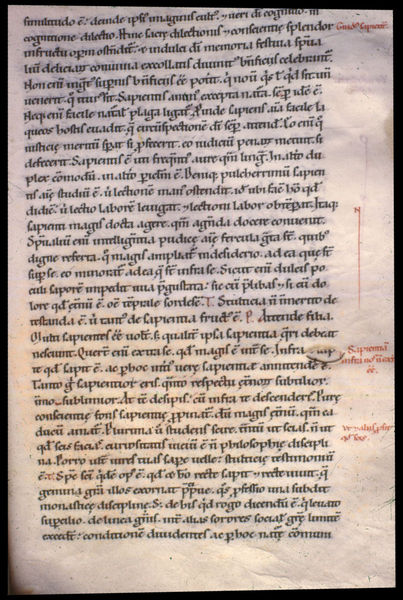
Titel: Speculum virginum
Institution: Köln, Historisches Archiv
Schlagwörter: weiß, schwarz, rot, alt, bibel, blatt, schrift, papier, antike, buch, linie, seite, text, strich, buchseite, flecken, pergament, mittelalter, zeilen, handschrift, zeile, latein, notizen, anmerkung, incunabel, korrektur, übersetzung, kommentare, #schrift, unziale, hrauweih